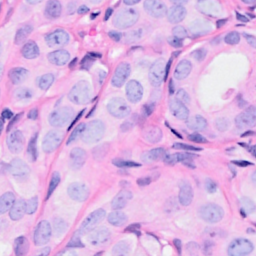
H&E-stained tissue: Breast